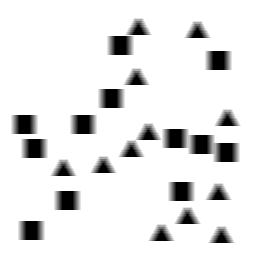
Squares: 12
Triangles: 12
Stars: 0
Total shapes: 24